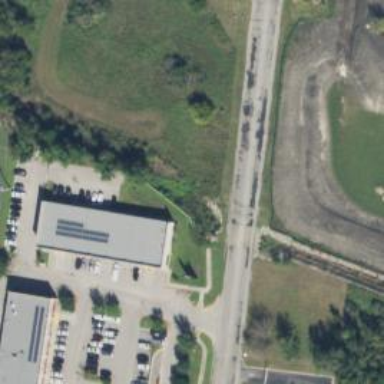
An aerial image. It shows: Fitness centre on leisure land.